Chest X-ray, AP view. Patient: 23 years old, sex F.
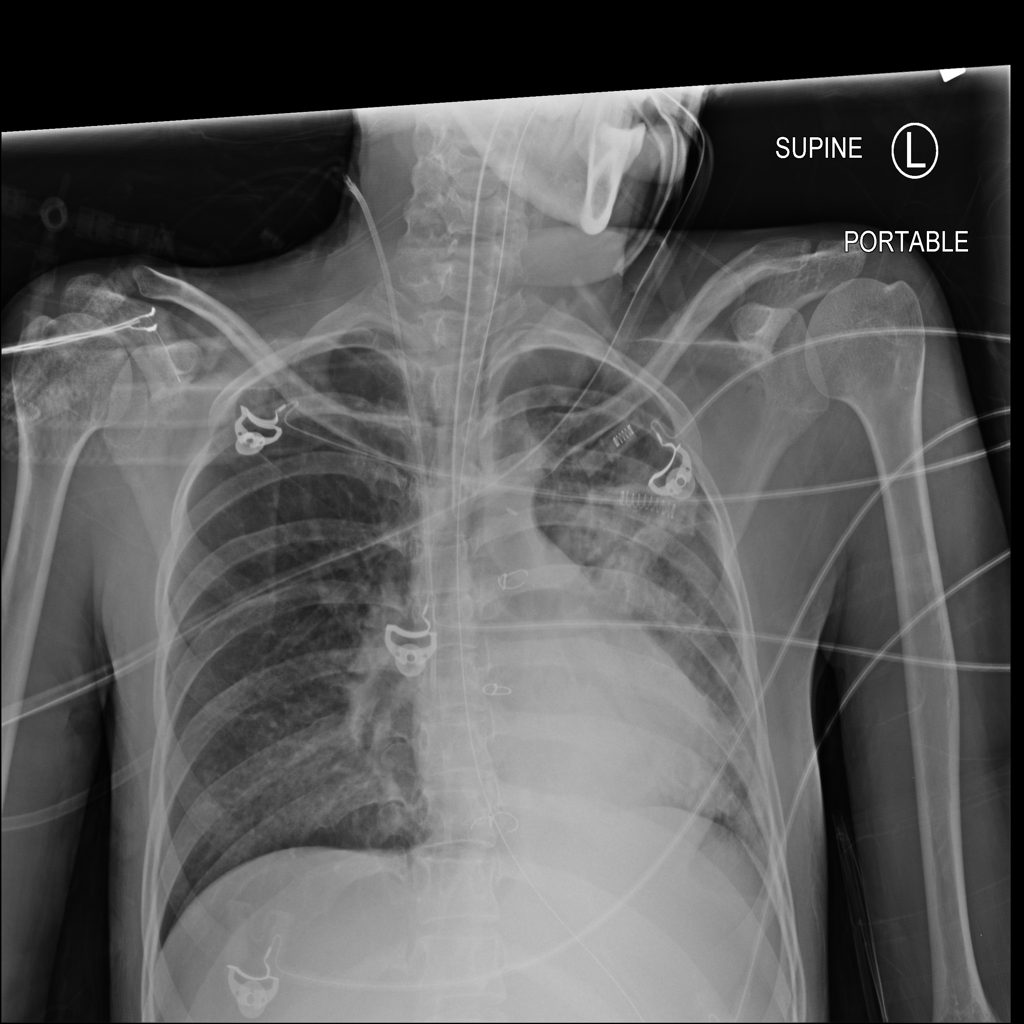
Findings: Consolidation, Infiltration